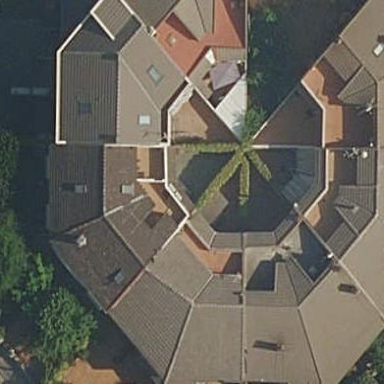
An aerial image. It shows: Residential building.